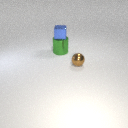
small blue metal cube above large green metal cylinder